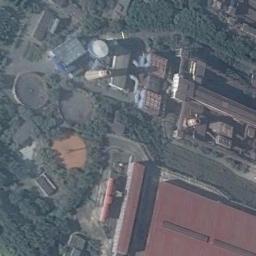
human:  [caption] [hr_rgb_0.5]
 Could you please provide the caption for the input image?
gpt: In the upper left corner of the picture, there is a smoking thermal power station .

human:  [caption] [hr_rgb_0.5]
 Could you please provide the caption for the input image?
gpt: Many buildings are near the thermal power station .

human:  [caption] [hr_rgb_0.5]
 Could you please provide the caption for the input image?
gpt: The thermal power station is next to some buildings and trees .

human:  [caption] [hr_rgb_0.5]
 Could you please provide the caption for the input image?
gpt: In the thermal power station there are neatly planned factories and good greenery, and there are two chimneys .

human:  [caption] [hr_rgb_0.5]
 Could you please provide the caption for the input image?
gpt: There are many buildings and green trees on the thermal power station .